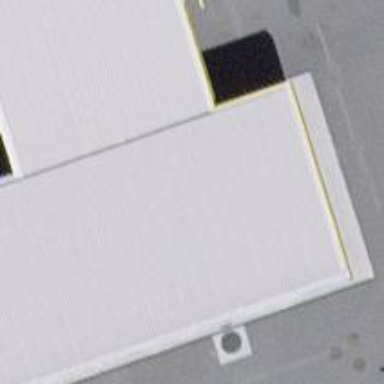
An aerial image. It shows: Fuel station.